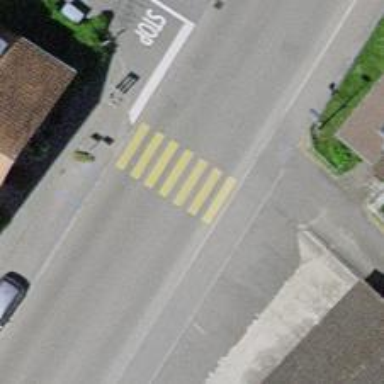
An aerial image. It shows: Uncontrolled zebra crossing on the road.